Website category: sports
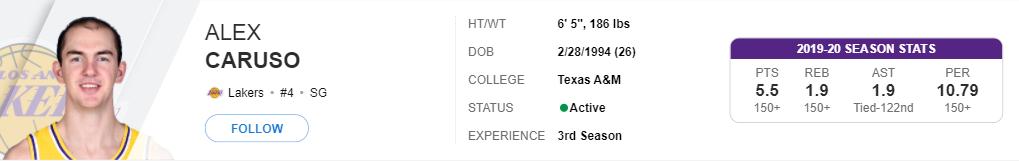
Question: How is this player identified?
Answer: Alex Caruso

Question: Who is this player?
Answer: Alex Caruso

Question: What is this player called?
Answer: Alex Caruso

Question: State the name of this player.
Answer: Alex Caruso

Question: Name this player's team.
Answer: Lakers

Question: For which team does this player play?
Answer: Lakers

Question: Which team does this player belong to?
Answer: Lakers

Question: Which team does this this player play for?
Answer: Lakers

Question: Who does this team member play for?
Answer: Lakers

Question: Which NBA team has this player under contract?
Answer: Lakers

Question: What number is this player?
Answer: #4

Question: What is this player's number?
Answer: #4

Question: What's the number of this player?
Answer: #4

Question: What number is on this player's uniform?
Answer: #4

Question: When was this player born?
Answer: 2/28/1994

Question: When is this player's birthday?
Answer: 2/28/1994

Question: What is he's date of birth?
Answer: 2/28/1994

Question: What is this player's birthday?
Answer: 2/28/1994

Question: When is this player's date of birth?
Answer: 2/28/1994

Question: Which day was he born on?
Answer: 2/28/1994

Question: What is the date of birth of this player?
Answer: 2/28/1994

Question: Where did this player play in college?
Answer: Texas A&M

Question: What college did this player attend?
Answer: Texas A&M

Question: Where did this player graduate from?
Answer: Texas A&M

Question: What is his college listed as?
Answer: Texas A&M

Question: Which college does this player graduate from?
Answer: Texas A&M

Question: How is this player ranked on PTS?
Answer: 5.5

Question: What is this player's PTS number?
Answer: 5.5

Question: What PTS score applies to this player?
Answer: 5.5

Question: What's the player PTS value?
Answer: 5.5

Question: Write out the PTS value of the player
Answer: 5.5

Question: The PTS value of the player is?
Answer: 5.5

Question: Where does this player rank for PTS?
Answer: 150+

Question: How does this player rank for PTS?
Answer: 150+

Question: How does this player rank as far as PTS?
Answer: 150+

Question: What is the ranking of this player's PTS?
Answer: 150+

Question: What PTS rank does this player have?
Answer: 150+

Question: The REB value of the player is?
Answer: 1.9

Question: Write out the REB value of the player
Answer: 1.9

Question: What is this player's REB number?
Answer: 1.9

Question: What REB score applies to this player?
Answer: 1.9

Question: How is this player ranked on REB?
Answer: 1.9

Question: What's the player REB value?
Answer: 1.9

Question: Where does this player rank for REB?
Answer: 150+

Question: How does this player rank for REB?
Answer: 150+

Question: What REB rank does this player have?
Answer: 150+

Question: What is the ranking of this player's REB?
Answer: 150+

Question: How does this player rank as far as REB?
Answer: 150+

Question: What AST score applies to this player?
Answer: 1.9

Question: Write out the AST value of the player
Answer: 1.9

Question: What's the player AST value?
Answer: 1.9

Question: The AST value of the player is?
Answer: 1.9

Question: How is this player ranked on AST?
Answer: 1.9

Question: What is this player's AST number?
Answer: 1.9

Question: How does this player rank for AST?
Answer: Tied-122nd

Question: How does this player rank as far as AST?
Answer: Tied-122nd

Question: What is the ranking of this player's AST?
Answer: Tied-122nd

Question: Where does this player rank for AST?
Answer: Tied-122nd

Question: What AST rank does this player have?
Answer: Tied-122nd

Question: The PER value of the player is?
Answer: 10.79

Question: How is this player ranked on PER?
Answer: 10.79

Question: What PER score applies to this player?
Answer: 10.79

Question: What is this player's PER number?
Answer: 10.79

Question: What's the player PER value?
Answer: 10.79